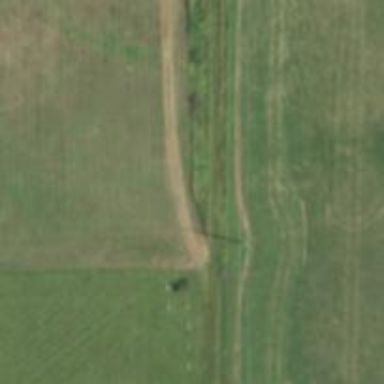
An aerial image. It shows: Power pole.